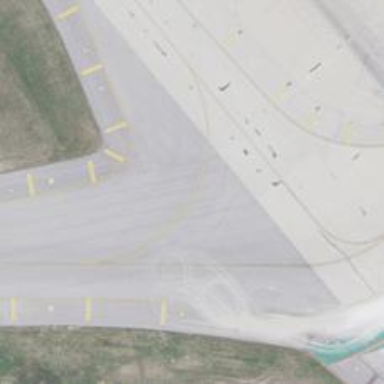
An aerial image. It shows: View of taxiway at the airport.